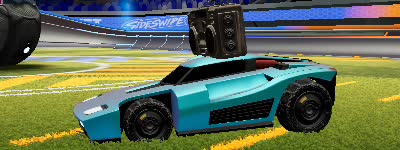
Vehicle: breakout